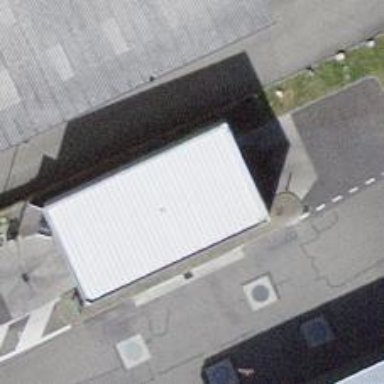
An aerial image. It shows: Car wash facility.